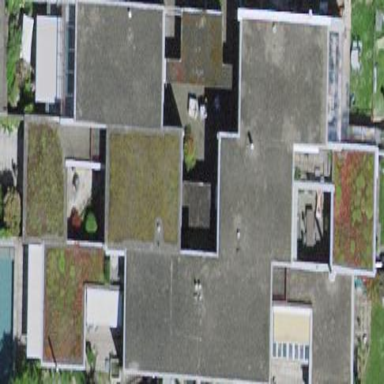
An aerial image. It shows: Building.